Field crop: maize
Growth stage: 2
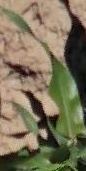
Species: maize